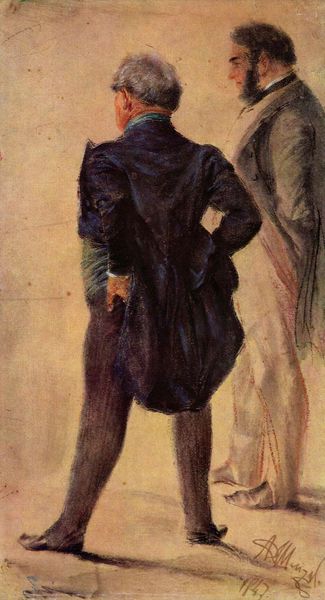
Titel: Kunstbetrachter
Künstler: Adolph Menzel
Standort: Schweinfurt
Institution: Sammlung Georg Schäfer
Schlagwörter: blau, dunkel, gemälde, gruppe, hand, mann, schatten, weiß, aquarell, gelb, grün, impressionismus, braun, frankreich, grau, hell, kreide, licht, männer, ohr, profil, rücken, schwarz, skizze, szene, zeichnung, zimmer, beige, gespräch, herren, mode, rock, alt, anzug, bart, bärte, hemd, hose, arme, gesicht, kragen, stehen, vollbart, gruppenportrait, hände, porträt, schauen, signatur, öl, sonne, figur, haare, mantel, blatt, england, ohren, vornehm, beine, bein, hintern, rückenansicht, seitlich, unterhaltung, zwei, schuhe, studie, zuschauer, hosen, creme, beobachter, frack, dick, zwei männer, redingote, menzel, bauch, edel, hinterkopf, nachdenklich, fliege, gehrock, schick, weste, betrachter, griff, abgewandt, abwenden, strümpfe, tusche, berlin, hinten, rückenfigur, initialen, seite, satire, bürger, backenbart, bürgertum, stand, stiefel, entwurf, betrachten, rückansicht, hosentaschen, seiten, real, nadelstreifen, dos, ölskizze, binder, usa, spielbein, standbein, gamaschen, brau, rötel, bourgoise, couple, esquisse, dessin, rechts unten, begutachten, breitbeinig, couleurs, vieux, besprechung, encre, lavis, hommes, rötelzeichnung, mains, unterredung, debout, kotelletten, chick, modello, herrenkleidung, herrenmode, hochziehen, 2 männer, mittelalt, ehrrock, gediegen, hutlos, rückansischt, schossrock, hände hinten, gouache, 19. jahrhundert, po, 1780, zwei herren, ohr blick, seitensicht, tsuche, redingotes, ouache